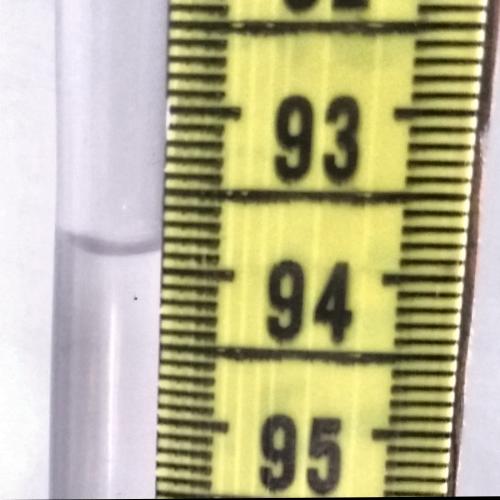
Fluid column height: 93.9 cm